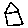
Label: house